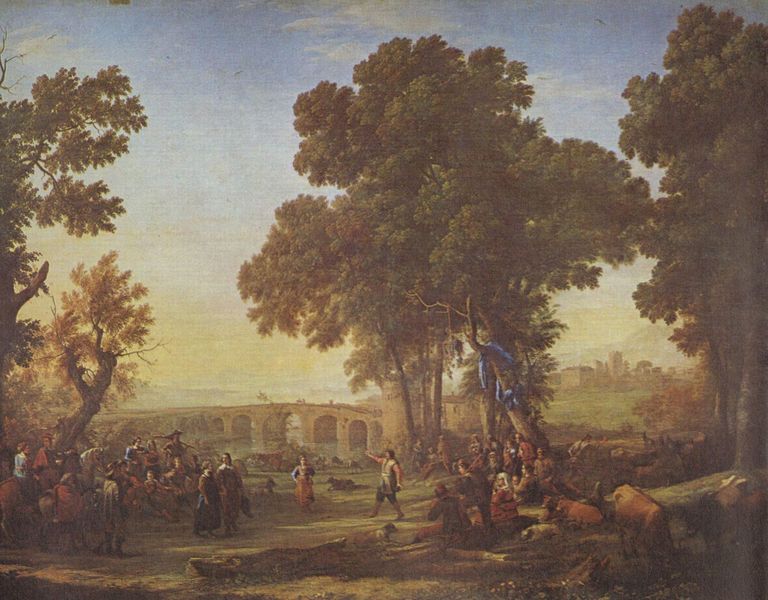
Titel: Ländlicher Tanz
Künstler: Claude Lorrain
Standort: Paris
Institution: Musée du Louvre
Schlagwörter: baum, blau, blätter, gemälde, gruppe, himmel, laub, mann, schatten, umhang, wasser, weiß, wolken, bäume, fluss, frauen, gelb, grün, landschaft, menschen, ocker, stadt, ufer, äste, abend, braun, frau, geste, grau, hintergrund, kleider, licht, männer, orange, reden, schwarz, szene, gebäude, gras, hund, rot, schirm, tier, tiere, tuch, weg, wiese, wolke, beige, fest, gesellschaft, leute, masse, menge, meschen, versammlung, band, barock, falten, stehen, stein, steine, öl, bach, baumstamm, dämmerung, feld, ferne, horizont, häuser, kühe, natur, stamm, weide, weite, zweige, brücke, gehen, sonne, sträucher, land, redner, paar, personen, blatt, tanzen, wald, bauern, pferd, pferde, reiter, szenerie, reiten, liegen, bogen, italien, man, ort, röcke, schürzen, hang, dorf, dunst, nebel, sonnenuntergang, herde, kuh, rind, vegetation, herbst, pause, rast, platz, auftritt, figuren, joche, böschung, romantik, banner, krieg, schlacht, staffage, stämme, soldaten, stimmung, zeigen, abendrot, baumkronen, grun, bauer, gruppen, unscharf, ortschaft, bögen, spitzweg, rinder, antike, burg, weiden, ideal, festung, volk, leinwand, treffen, mythologie, rom, anklage, diffus, jesus, romantisch, lanschaft, trupp, blattwerk, siedlung, gemenge, watteau, ereignis, aquaedukt, arkadien, eichen, schwind, hirte, hirten, zuhörer, rasten, weise, signal, wasserleitung, zuhören, kronen, hinweis, kulissen, stracuh, furt, figurengruppe, lorrain, teire, claude lorrain, ideallanschaft, dorffest, painting, rats, staadt, track, balttwerk, auqädukt, romantic, claude lorrainarkaden, tierw, tree, riner, blamänner, ladnschaft, group, naturalism